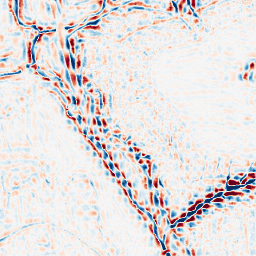
Category: wavelet
Decomposition family: wavelet_dwt
Decomposition parameters: wavelet: db4
level: 3
Upsampling method: sinc_blackman
Upsampling parameters: scale: 2
kernel_size: 4
Upsampling scale: 2